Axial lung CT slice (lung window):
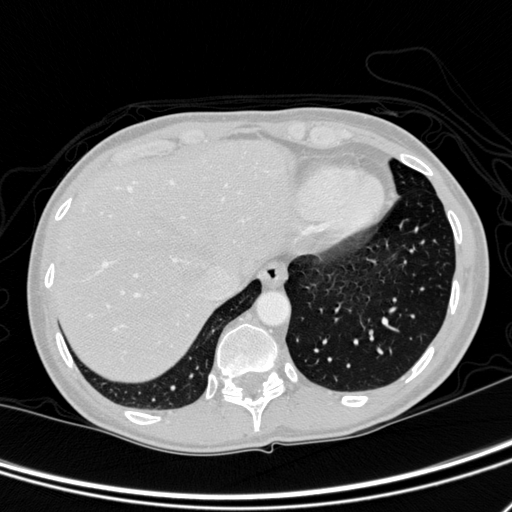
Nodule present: no